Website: bh-photo
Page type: address-validator
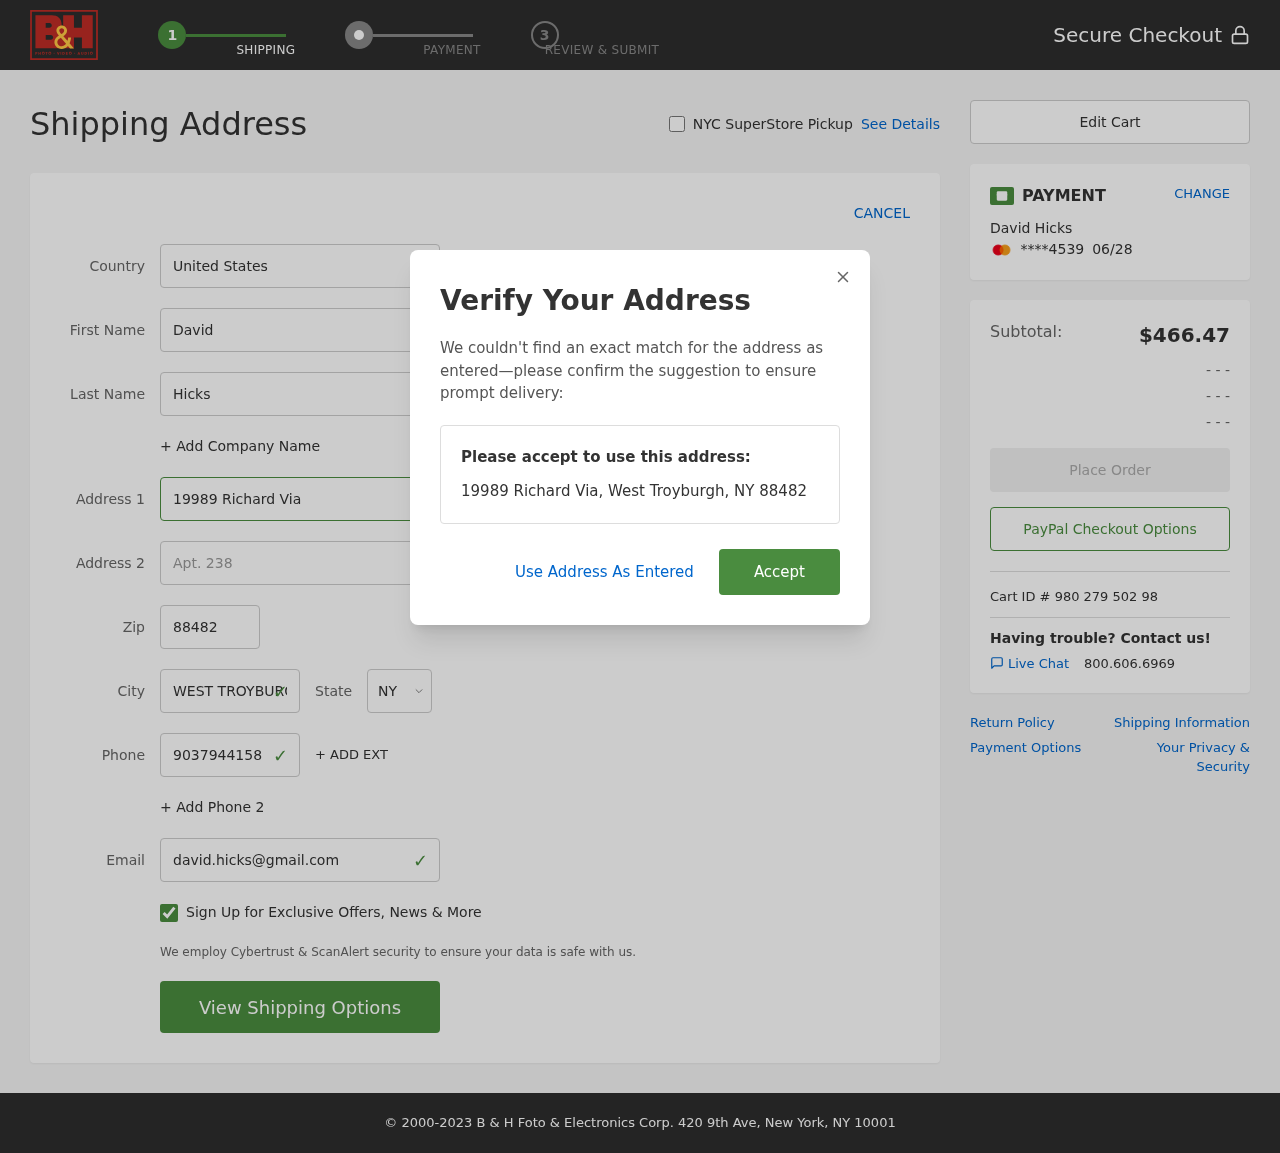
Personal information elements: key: PII_CARD_EXPIRY
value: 06/28
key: PII_CARD_LAST4
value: ****4539
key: PII_CITY
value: West Troyburgh
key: PII_COUNTRY
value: United States
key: PII_EMAIL
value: david.hicks@gmail.com
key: PII_FIRSTNAME
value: David
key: PII_FULLNAME
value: David Hicks
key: PII_LASTNAME
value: Hicks
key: PII_PHONE
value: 9037944158
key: PII_POSTCODE
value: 88482
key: PII_STATE_ABBR
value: NY
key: PII_STREET
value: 19989 Richard Via
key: PII_STREET2
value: Apt. 238
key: PII_CITY_STATE_ZIP
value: West Troyburgh, NY 88482
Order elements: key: ORDER_SUBTOTAL
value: $466.47
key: ORDER_ID
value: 980 279 502 98